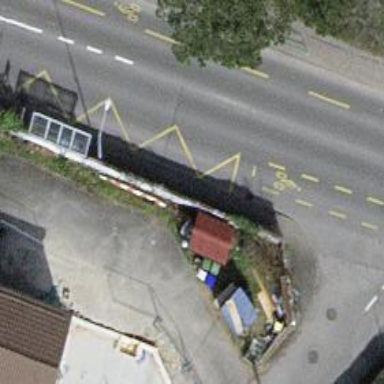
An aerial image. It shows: Sidewalk with asphalt surface leading to public transport platform. The platform includes shelter.